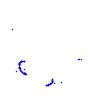
Particle: pion